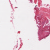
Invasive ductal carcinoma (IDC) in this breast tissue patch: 0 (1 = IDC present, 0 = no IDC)